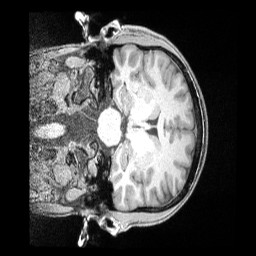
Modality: T1w
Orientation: coronal
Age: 36
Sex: male
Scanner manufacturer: siemens
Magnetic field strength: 3 T
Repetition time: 2 s
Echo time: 0.00211 s